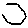
Label: hexagon